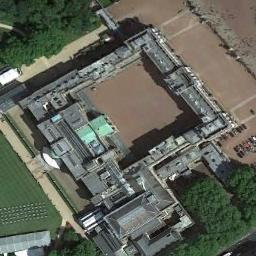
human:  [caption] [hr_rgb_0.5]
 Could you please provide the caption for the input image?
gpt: The palace is on the open place next to trees and parking lot .

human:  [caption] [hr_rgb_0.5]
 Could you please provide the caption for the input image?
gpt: There are many cars near the palace .

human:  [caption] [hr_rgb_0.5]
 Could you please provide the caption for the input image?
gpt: The gray palace with a yard is surrounded by some green areas and an open area .

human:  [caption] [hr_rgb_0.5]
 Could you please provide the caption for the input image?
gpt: At the back of the palace is a lawn, And in front is a brown vacant lot .

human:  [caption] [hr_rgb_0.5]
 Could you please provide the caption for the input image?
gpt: There are some green trees beside the palace with gray roofs .